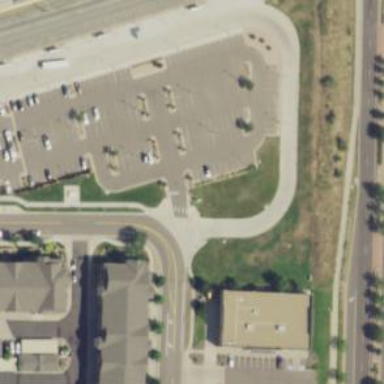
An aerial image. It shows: Parking area with park and ride facility.